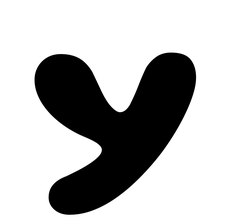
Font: Gluten_Bold